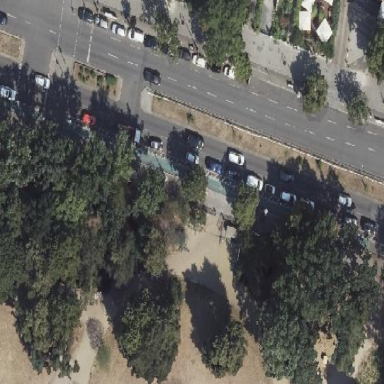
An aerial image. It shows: Traffic island along the road.